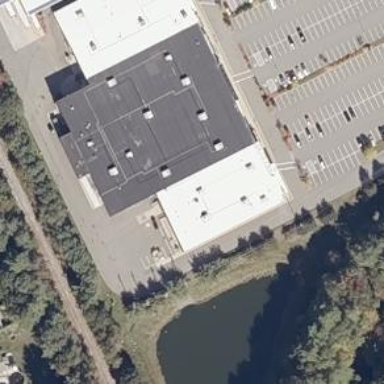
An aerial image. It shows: Retail building.